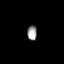
Tissue: prostate
Cell type: Fibroblasts
Senescence score: 0.7234
Nuclear area (px): 138
Mean DAPI intensity: 156.63